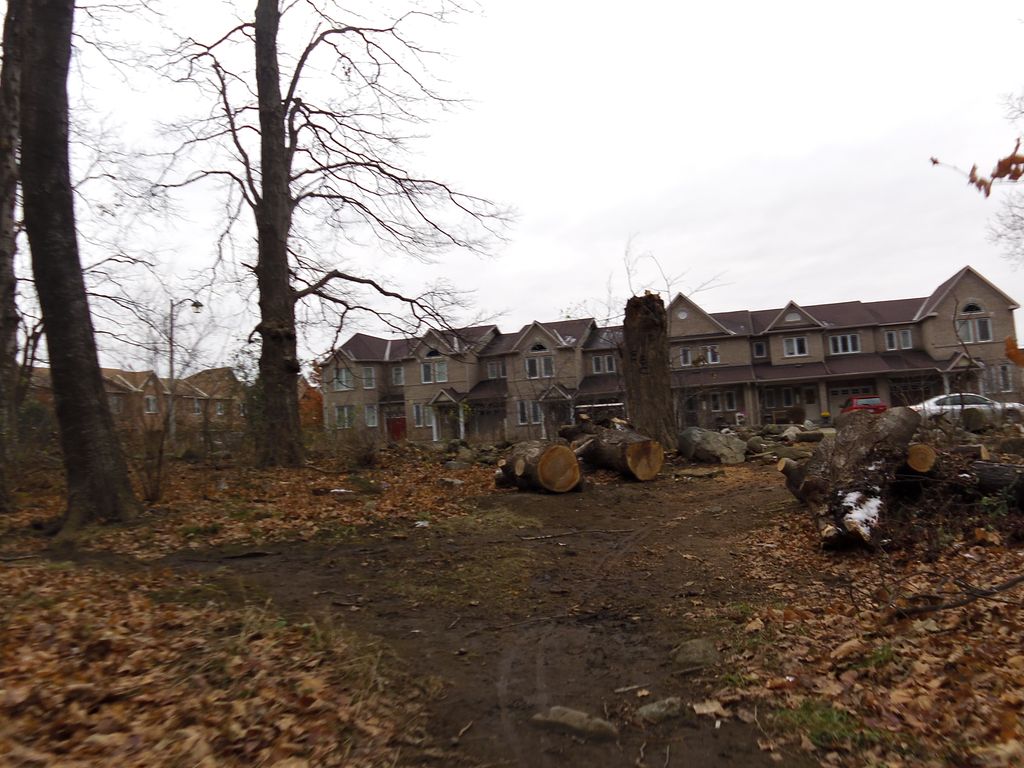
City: ottawa-gatineau